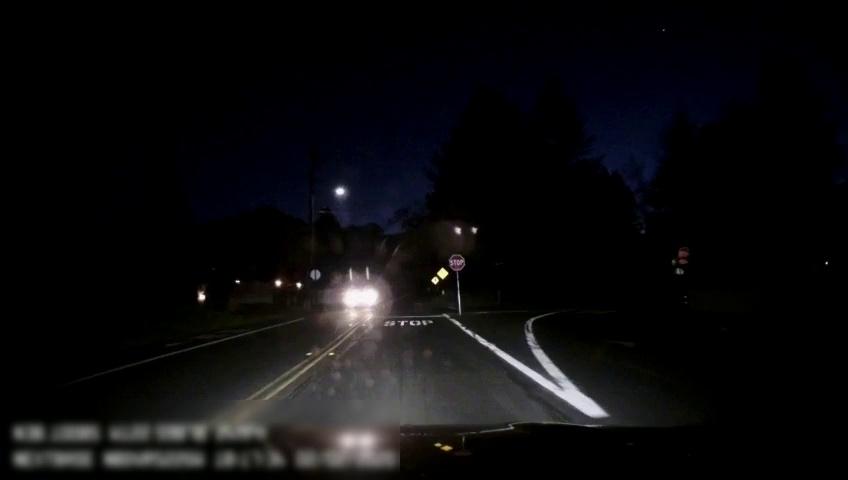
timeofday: Night
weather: Other
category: Drivable Space
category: Vehicles | Car
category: Lanes | Alternate Lane
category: Lanes | Opposite Lane
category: Lanes | Alternate Lane
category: Lanes | Opposite Lane
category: Lanes | Current Lane
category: Traffic | Signs
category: Traffic | Signs